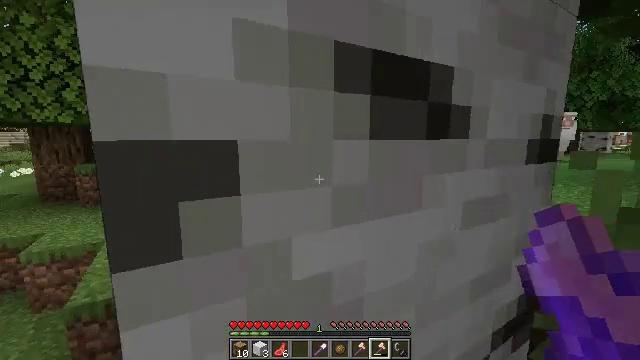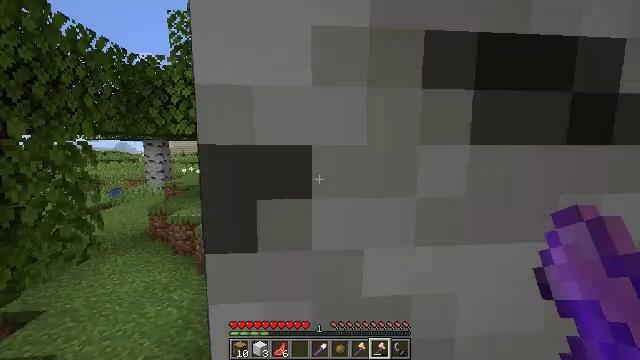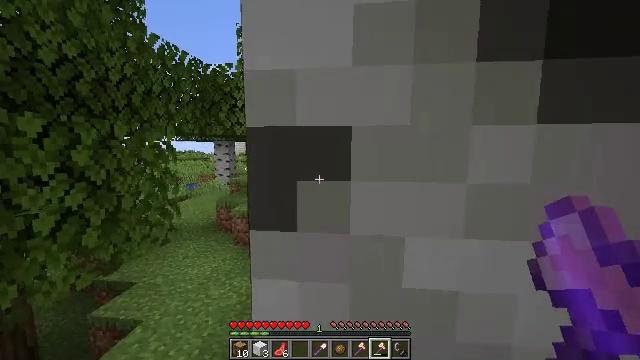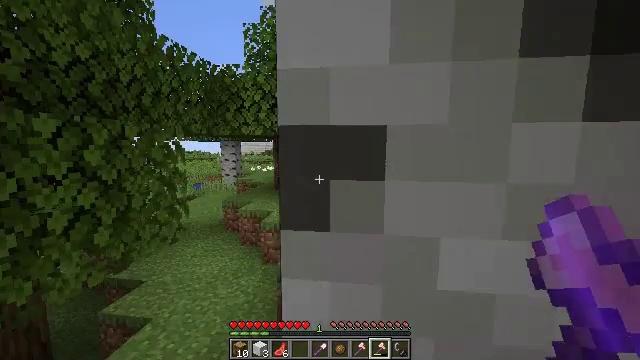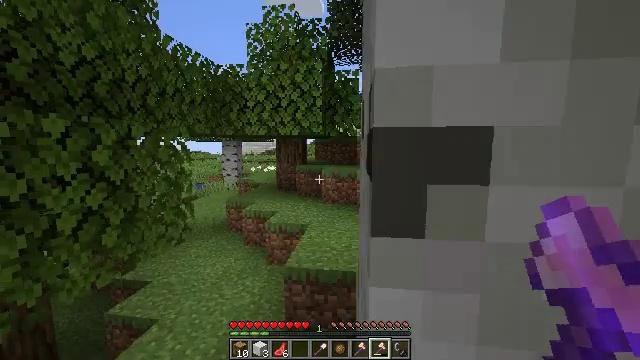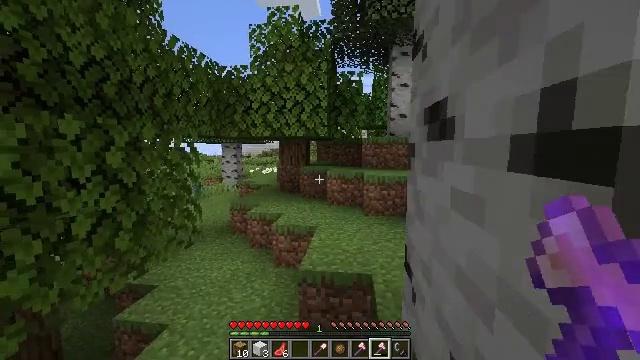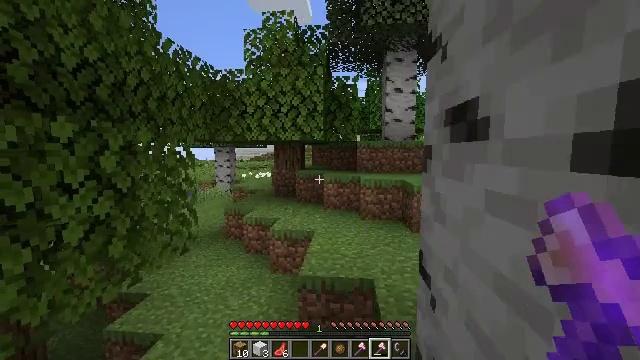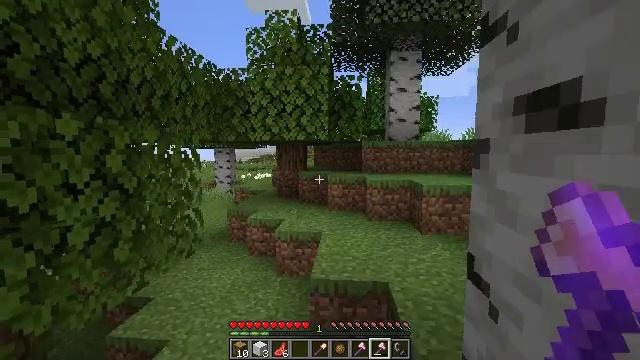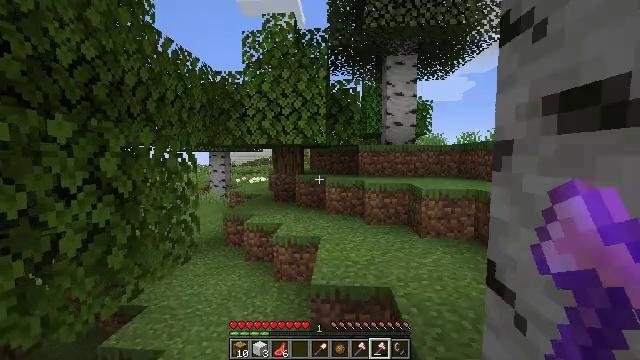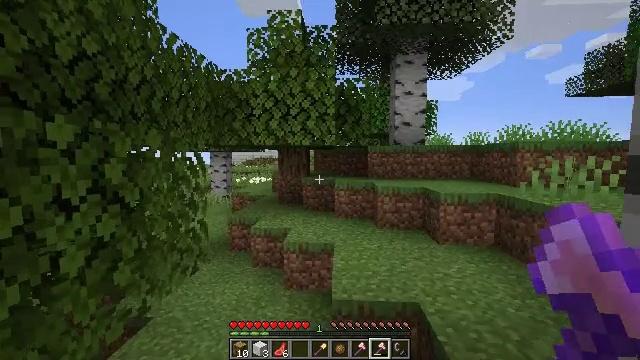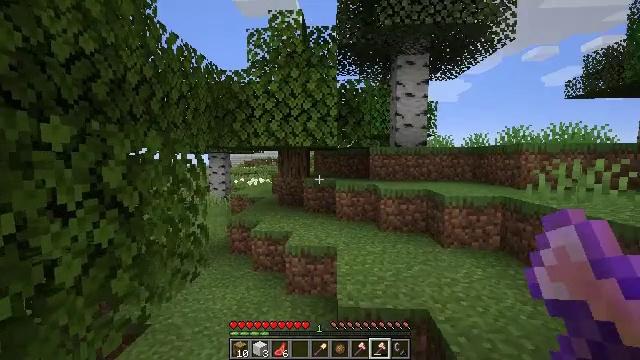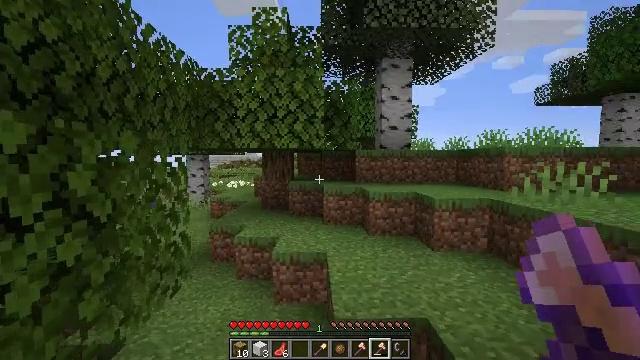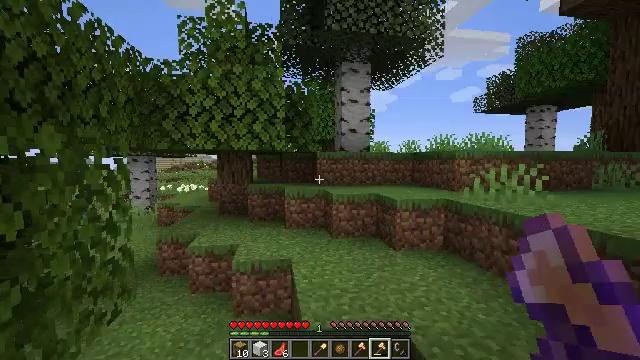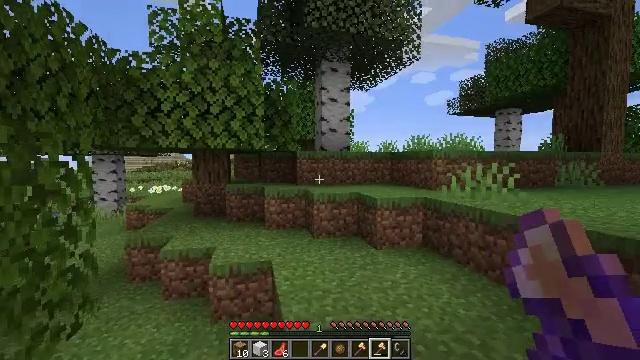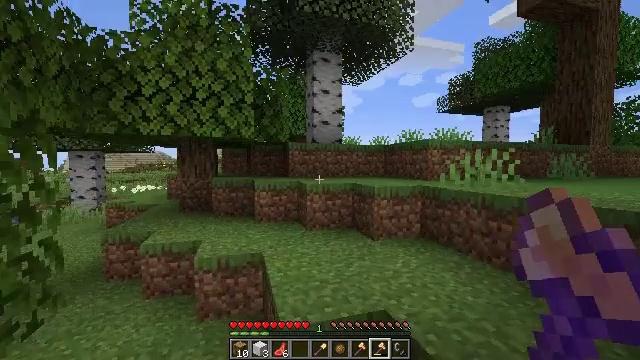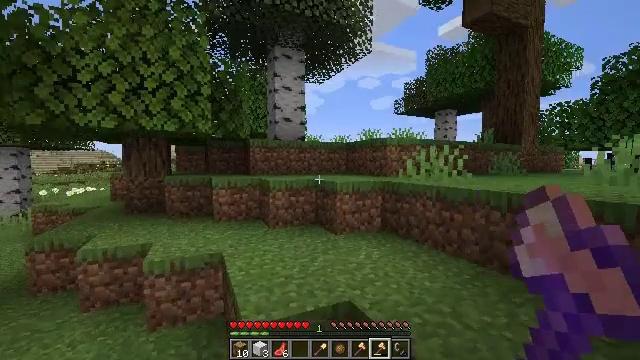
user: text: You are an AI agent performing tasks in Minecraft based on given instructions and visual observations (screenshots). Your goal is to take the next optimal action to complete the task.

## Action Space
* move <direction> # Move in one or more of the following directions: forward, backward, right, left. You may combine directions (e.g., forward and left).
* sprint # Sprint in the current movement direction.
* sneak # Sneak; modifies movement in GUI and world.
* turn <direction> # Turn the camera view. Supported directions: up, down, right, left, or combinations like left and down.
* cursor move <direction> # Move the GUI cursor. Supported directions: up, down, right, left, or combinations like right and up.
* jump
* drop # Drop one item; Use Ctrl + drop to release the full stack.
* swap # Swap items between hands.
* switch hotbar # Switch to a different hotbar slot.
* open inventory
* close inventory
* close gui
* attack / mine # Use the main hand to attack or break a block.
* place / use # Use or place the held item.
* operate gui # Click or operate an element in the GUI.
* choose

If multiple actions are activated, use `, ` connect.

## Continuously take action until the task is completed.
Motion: motion action
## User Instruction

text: Kill mobs.
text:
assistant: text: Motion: move forward, turn left and up
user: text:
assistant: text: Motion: move forward and move left, turn left
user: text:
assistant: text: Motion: move forward and move left, turn left
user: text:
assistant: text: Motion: move forward and move left
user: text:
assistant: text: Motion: move forward and move left
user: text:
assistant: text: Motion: move forward and move left, turn right
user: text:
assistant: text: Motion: move forward and move left
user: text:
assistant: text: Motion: move forward and move left, turn right
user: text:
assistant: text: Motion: move forward and move left
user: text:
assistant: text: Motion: move forward and move left
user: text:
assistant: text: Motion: move forward and move left, turn right
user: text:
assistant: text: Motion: move forward, turn right
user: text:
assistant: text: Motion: move forward, turn right
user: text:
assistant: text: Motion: move forward, turn right
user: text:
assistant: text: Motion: move forward, turn right
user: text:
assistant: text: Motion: move forward, turn right
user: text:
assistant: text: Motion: move forward, turn right
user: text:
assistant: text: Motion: move forward, turn right
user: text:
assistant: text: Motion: move forward, turn right
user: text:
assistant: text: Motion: move forward, turn right
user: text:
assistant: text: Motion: move forward, turn right, jump
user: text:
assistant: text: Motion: move forward, turn right, jump
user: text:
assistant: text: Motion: move forward, turn right, jump
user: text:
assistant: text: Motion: move forward, turn right, jump
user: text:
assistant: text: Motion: move forward, turn right, jump
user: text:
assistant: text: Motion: move forward, turn right
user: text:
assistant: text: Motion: move forward, turn right
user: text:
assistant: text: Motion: turn right
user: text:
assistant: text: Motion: move forward, turn right
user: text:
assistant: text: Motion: move forward, turn right